Field crop: maize
Growth stage: 2
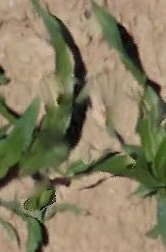
Species: maize